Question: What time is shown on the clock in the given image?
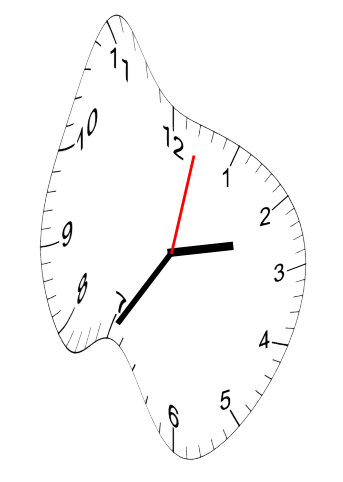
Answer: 02:35:02